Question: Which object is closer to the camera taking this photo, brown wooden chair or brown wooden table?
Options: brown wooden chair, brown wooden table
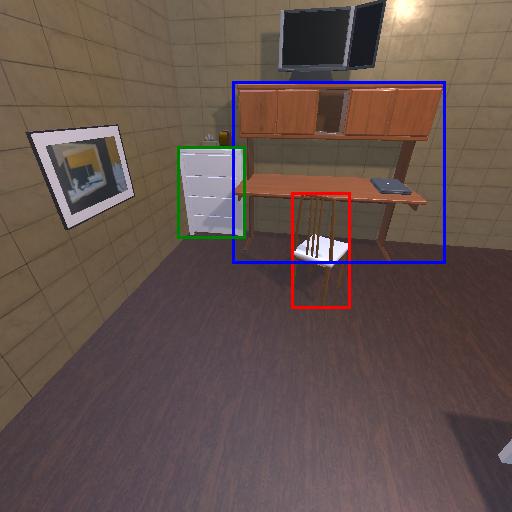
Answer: brown wooden chair